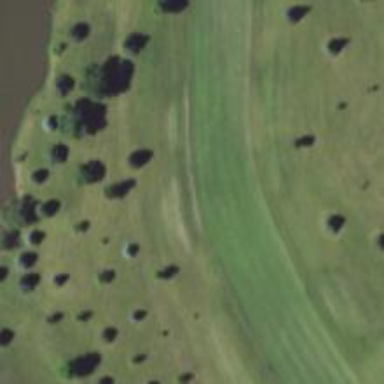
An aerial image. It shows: Golf hole.